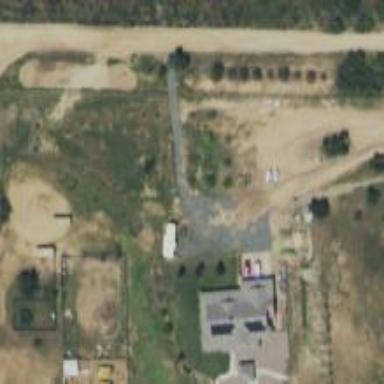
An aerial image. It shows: Driveway.